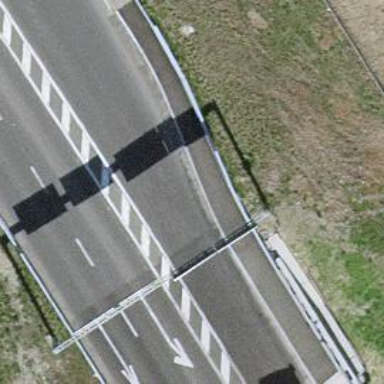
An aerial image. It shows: Guard rail.